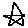
Label: star